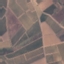
Land use / land cover: PermanentCrop